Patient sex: F
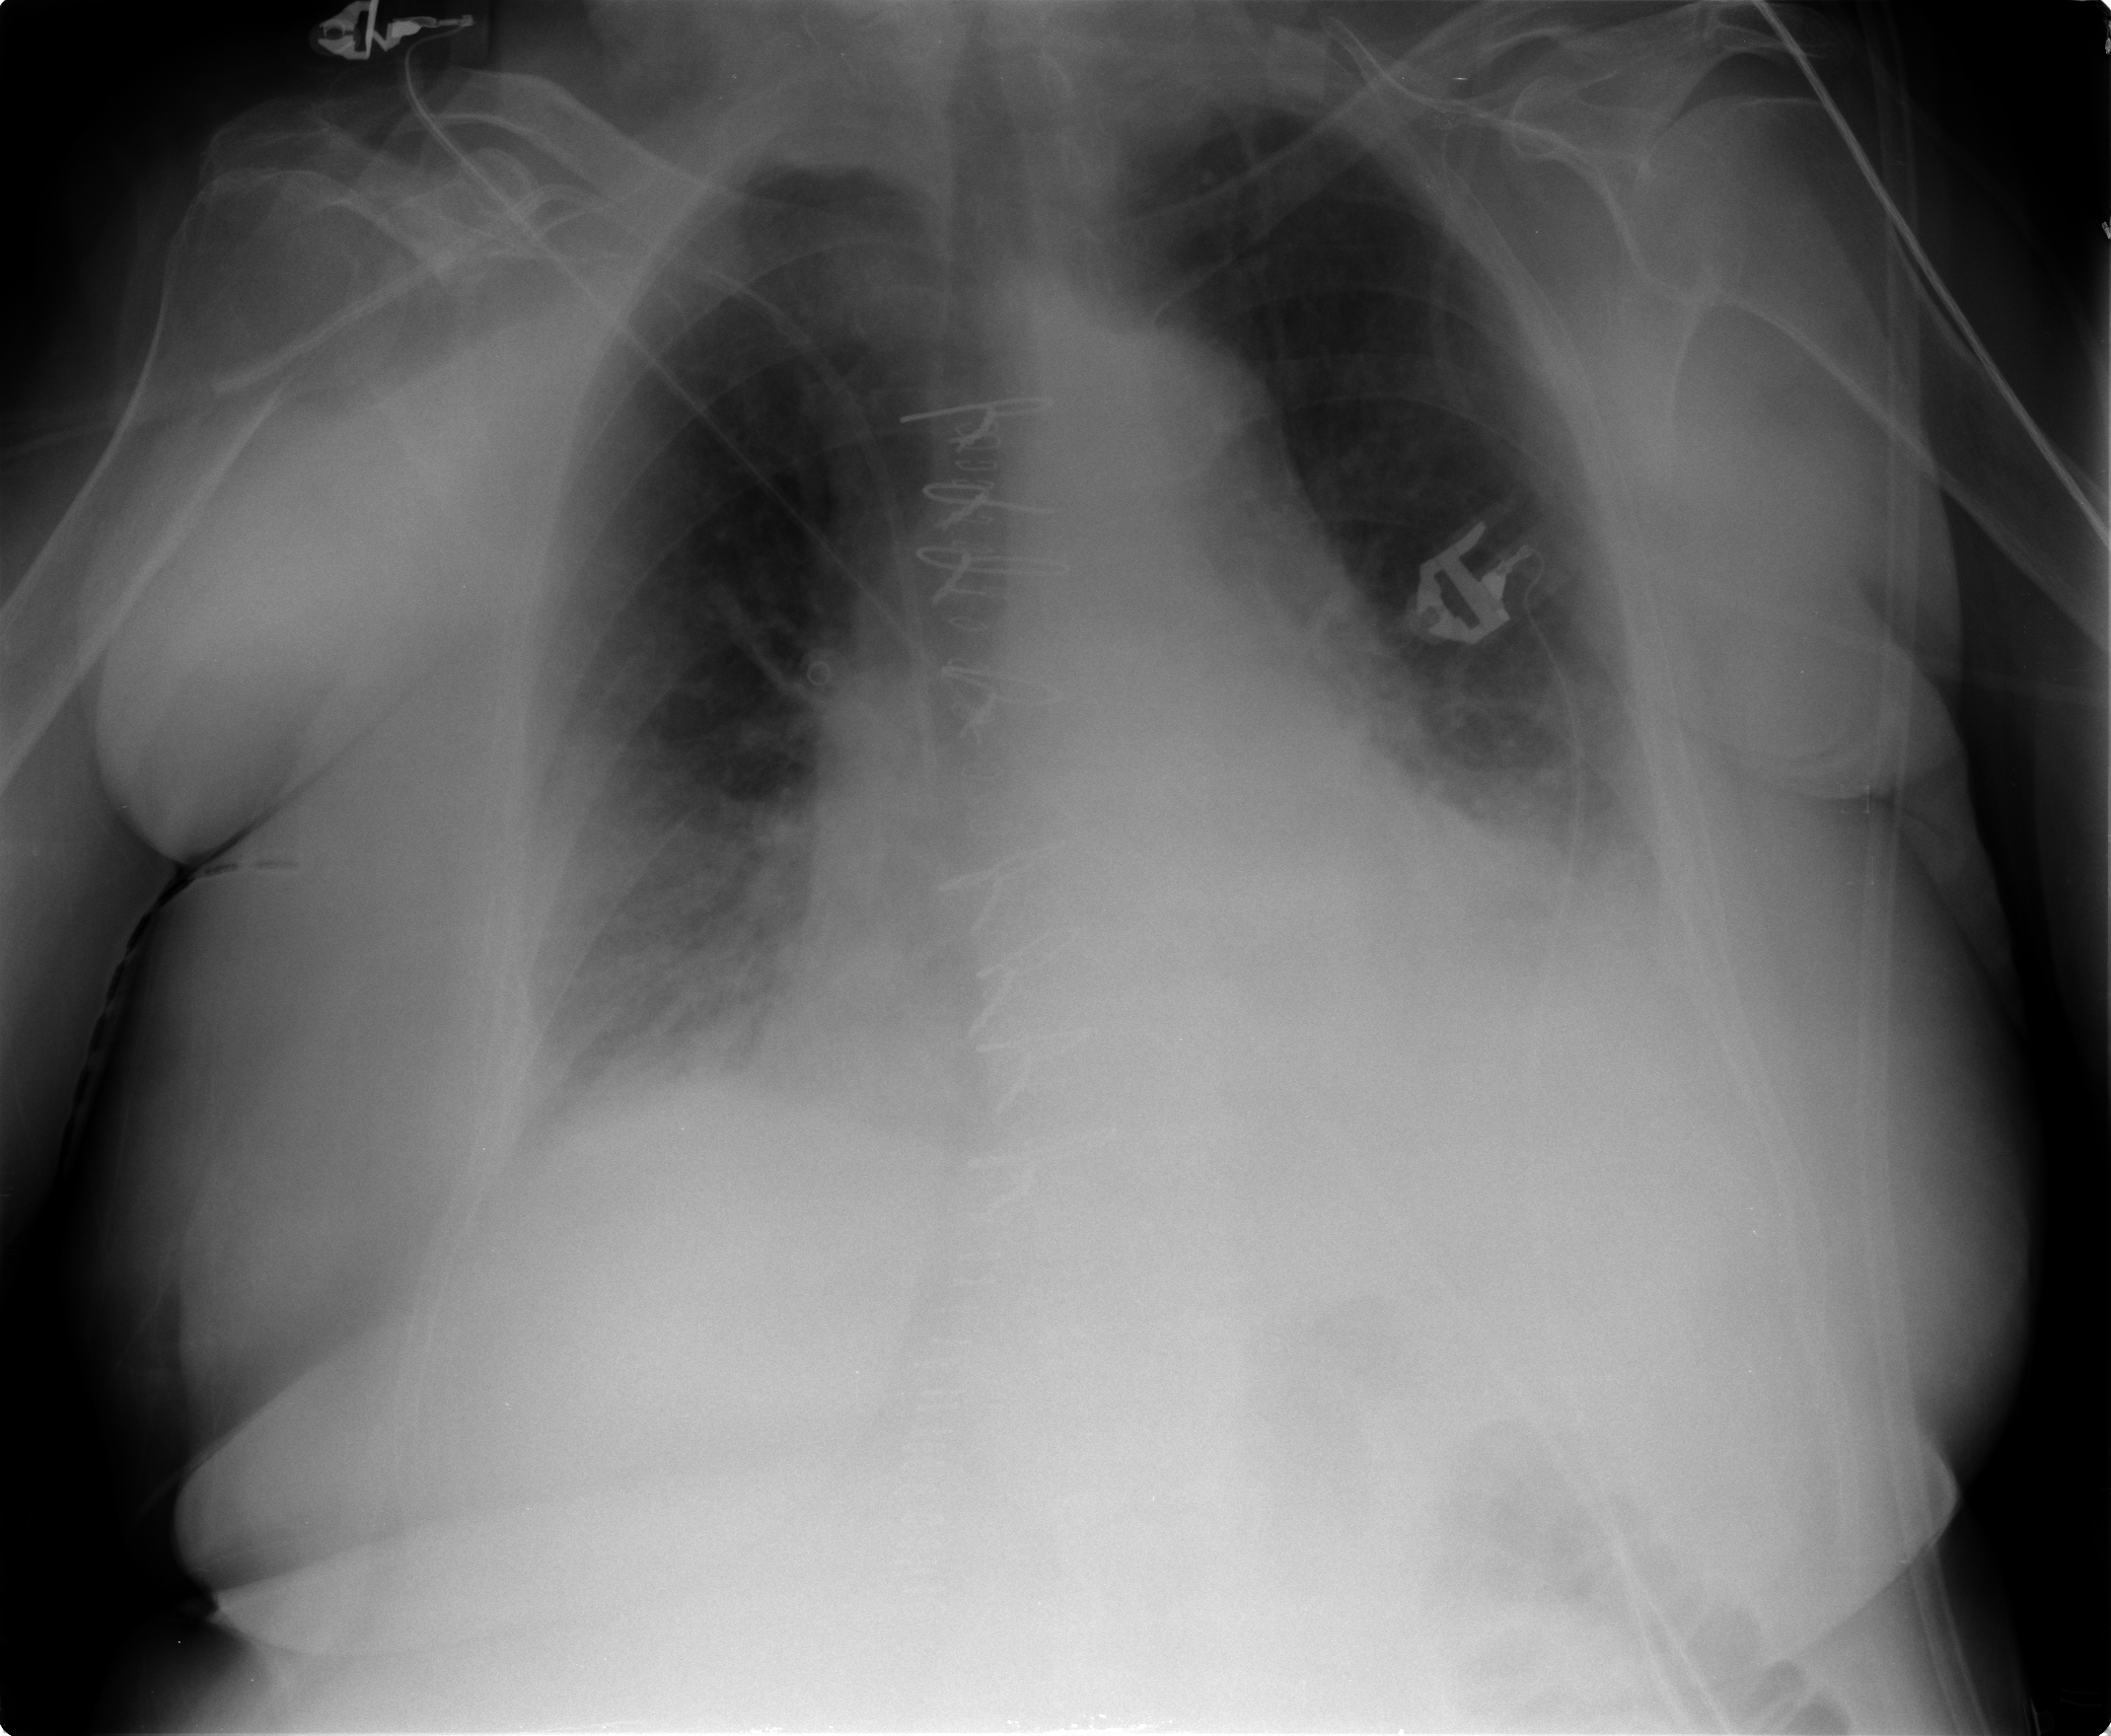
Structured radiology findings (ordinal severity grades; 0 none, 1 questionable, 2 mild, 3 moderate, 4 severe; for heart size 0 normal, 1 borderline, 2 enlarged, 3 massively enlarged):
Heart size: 2
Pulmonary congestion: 3
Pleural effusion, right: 2
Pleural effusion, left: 2
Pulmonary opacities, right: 2
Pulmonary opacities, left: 2
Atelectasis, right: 2
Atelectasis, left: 2